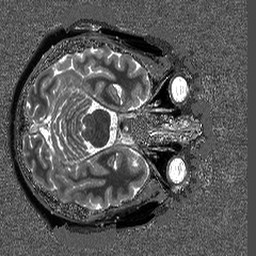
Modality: T1map
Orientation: axial
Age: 68
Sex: female
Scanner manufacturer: siemens
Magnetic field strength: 3 T
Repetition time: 5 s
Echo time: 0.00298 s